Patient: sex M, age 45
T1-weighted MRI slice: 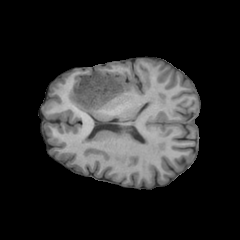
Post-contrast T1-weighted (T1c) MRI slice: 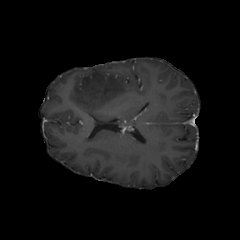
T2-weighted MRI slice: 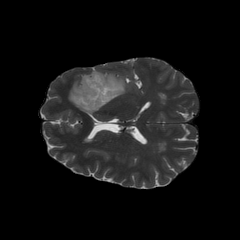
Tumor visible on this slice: yes
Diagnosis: Oligodendroglioma, IDH-mutant, 1p/19q-codeleted
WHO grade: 2